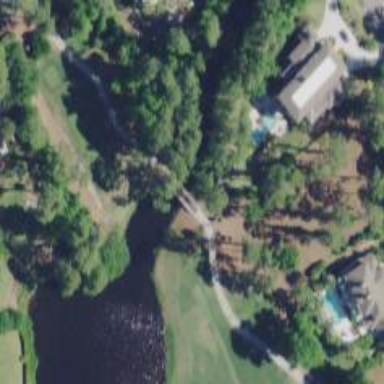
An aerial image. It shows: Path bridge over golf cartpath.